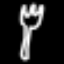
Label: fork